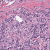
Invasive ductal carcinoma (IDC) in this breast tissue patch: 1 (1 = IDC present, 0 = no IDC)